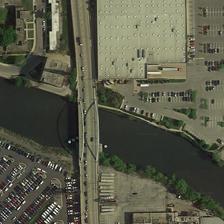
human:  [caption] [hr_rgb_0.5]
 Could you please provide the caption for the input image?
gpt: a bridge is on a river with some green trees and parking lots on two sides of the river .

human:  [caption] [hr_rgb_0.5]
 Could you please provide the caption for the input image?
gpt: the bridge across the river connects the huge factory with the parking lot closely .

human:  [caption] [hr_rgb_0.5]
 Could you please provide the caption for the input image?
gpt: some green trees and a large parking lot are on two sides of a river with a bridge .

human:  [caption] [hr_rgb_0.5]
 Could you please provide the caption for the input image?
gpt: a bridge is on a river with a parking lot on one side of it and large building on another .

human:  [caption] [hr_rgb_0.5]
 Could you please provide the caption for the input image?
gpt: a bridge is on a river with a parking lot on one side of it and large building on another .